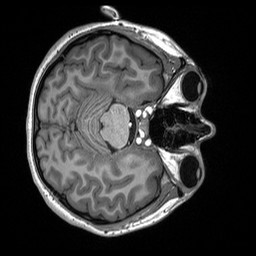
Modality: T1w
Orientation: axial
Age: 20
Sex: female
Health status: healthy
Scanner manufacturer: siemens
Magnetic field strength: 3 T
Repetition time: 2.53 s
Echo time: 0.00219 s